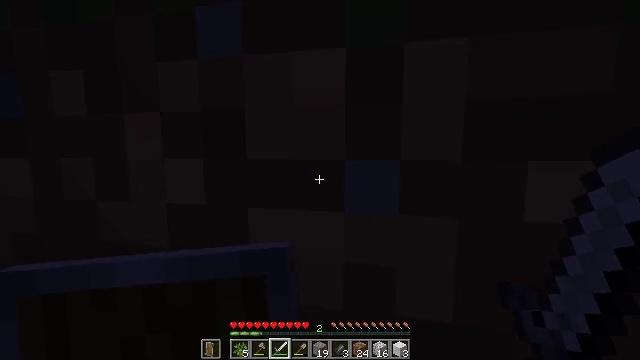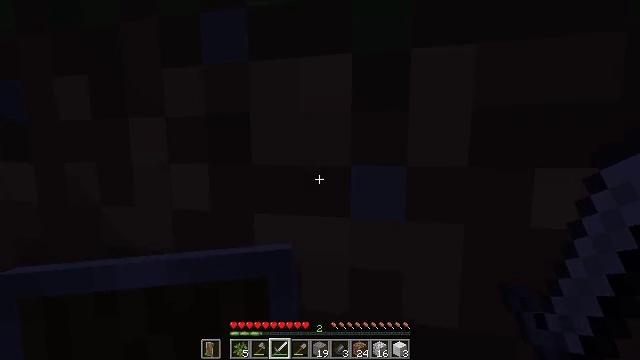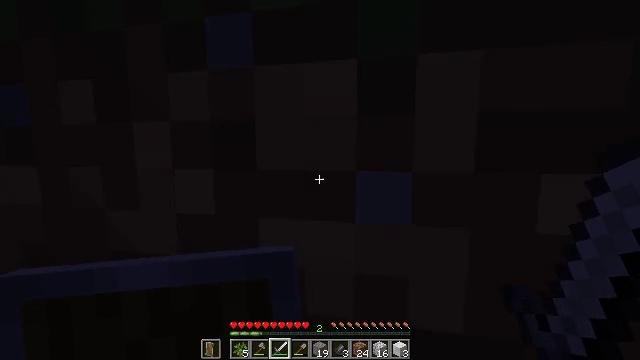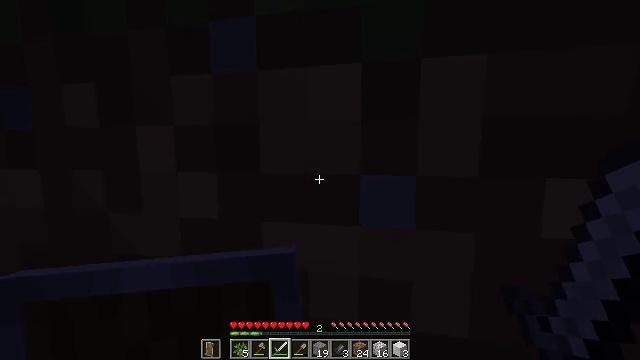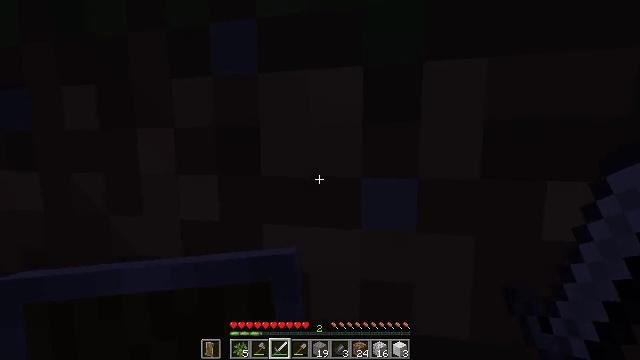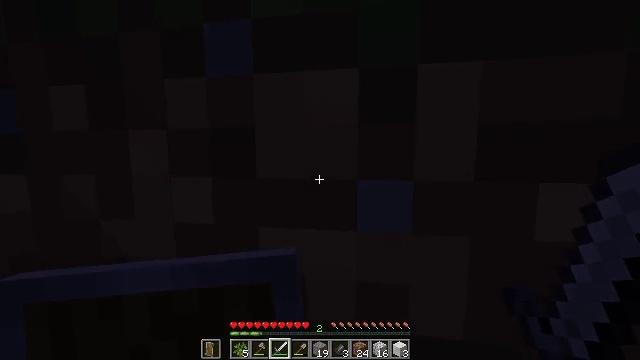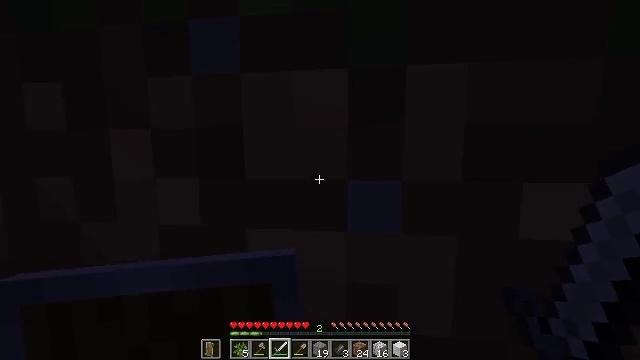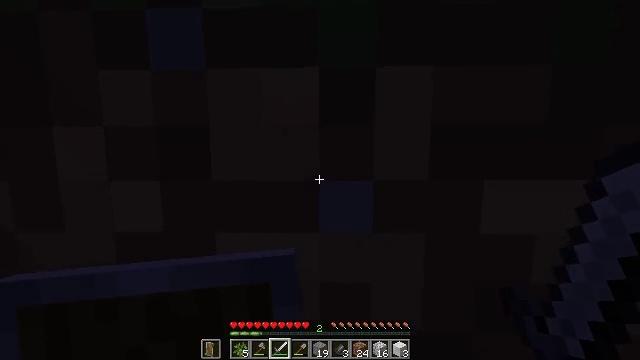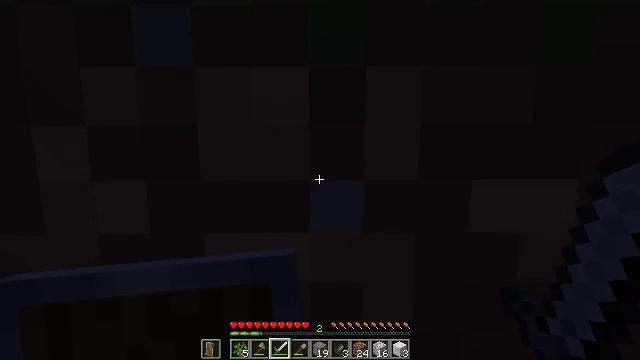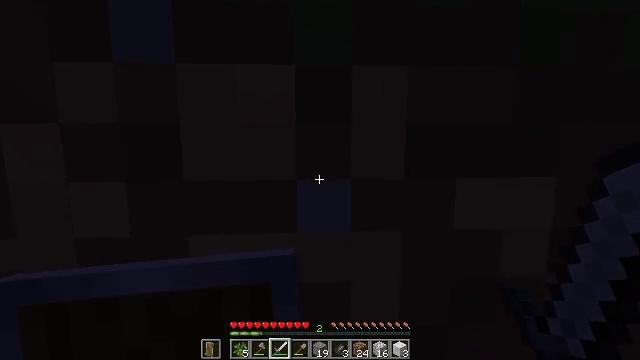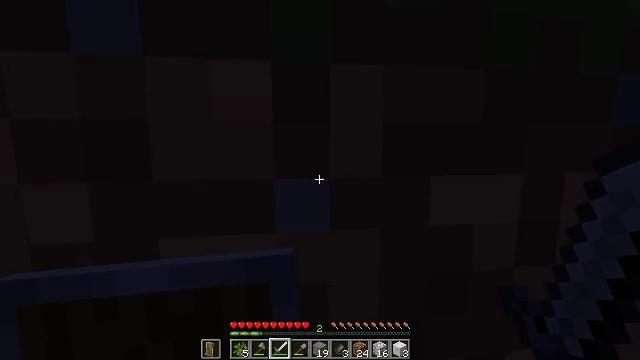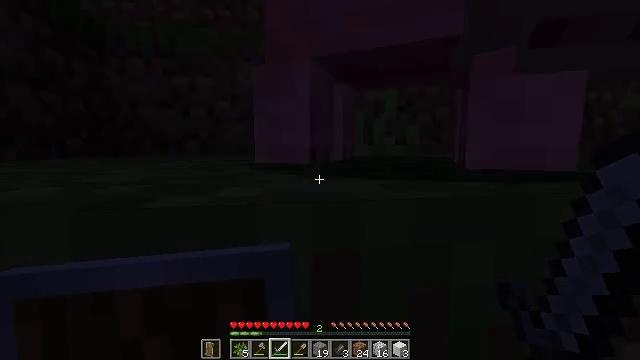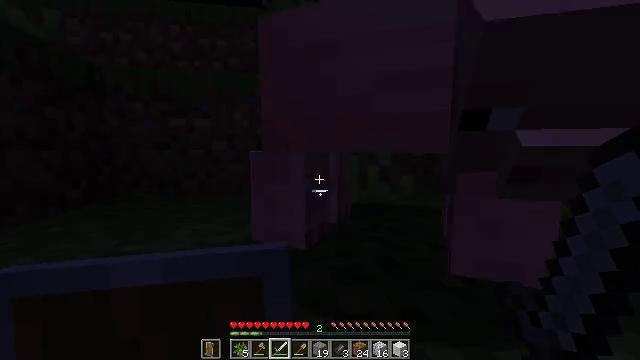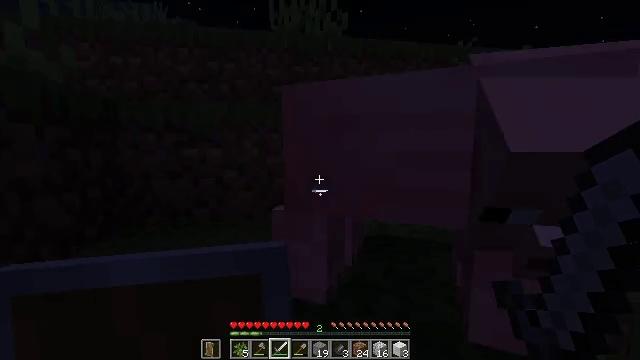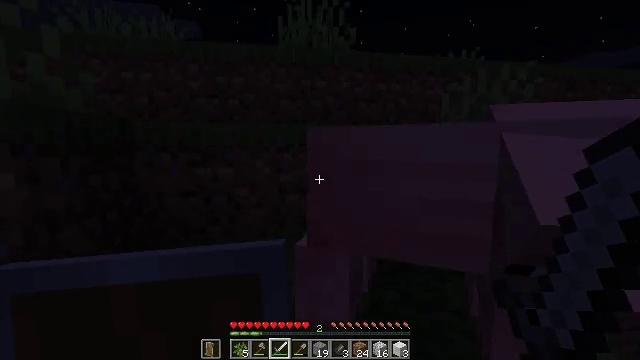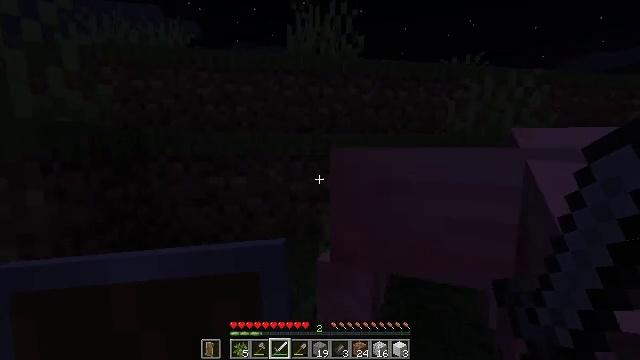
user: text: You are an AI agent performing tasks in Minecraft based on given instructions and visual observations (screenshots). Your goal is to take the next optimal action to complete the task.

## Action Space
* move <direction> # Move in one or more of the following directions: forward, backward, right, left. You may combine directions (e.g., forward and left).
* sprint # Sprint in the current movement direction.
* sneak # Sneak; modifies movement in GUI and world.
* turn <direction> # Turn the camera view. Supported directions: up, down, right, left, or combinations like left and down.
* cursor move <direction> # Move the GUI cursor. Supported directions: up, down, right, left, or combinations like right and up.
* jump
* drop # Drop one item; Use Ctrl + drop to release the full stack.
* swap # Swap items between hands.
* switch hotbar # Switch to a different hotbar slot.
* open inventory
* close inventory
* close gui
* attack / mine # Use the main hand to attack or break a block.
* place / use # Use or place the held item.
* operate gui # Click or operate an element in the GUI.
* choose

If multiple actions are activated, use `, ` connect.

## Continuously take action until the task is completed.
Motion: motion action
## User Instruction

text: Hunt a pig.
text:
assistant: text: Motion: move forward and move left
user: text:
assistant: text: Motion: move forward and move left
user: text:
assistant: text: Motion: move forward and move left
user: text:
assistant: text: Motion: move forward and move left
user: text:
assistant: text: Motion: move forward and move left, turn right
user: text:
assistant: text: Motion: move forward and move left, turn right
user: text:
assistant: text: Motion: move forward and move left, turn right
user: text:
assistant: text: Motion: move forward and move left, turn right
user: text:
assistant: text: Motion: move forward and move left, turn right
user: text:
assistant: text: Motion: move forward and move left, turn right, jump
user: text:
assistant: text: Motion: move forward and move left, turn right, jump
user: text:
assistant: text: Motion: move forward and move left, jump
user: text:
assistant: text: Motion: move forward and move left, jump
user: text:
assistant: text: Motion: move forward and move left
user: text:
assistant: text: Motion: move forward and move left
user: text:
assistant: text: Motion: move forward and move left
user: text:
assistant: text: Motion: move forward and move left
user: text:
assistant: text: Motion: move forward and move left, turn right
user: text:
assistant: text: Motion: move forward and move left, turn right and down
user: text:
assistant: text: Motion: move forward and move left, turn right and down
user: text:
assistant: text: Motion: move forward and move left, turn right and down
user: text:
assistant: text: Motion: move forward and move left, turn right and down
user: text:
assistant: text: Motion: move forward and move left, turn right and down
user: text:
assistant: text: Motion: move forward and move left, turn right and down
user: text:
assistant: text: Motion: move forward and move left, turn right and down
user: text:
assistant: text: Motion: move forward and move left, turn right, jump
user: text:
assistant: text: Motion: move forward and move left, turn right, jump
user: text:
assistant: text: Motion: move forward and move left, turn right, jump
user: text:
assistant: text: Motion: move forward and move left, jump
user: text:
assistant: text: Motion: move forward, turn right, jump